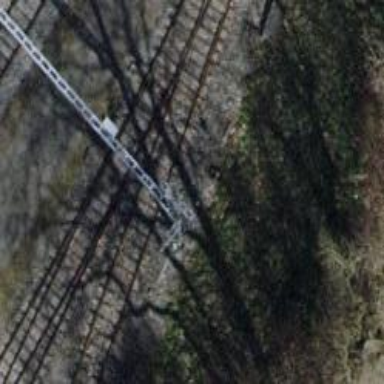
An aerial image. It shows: Railway switch.